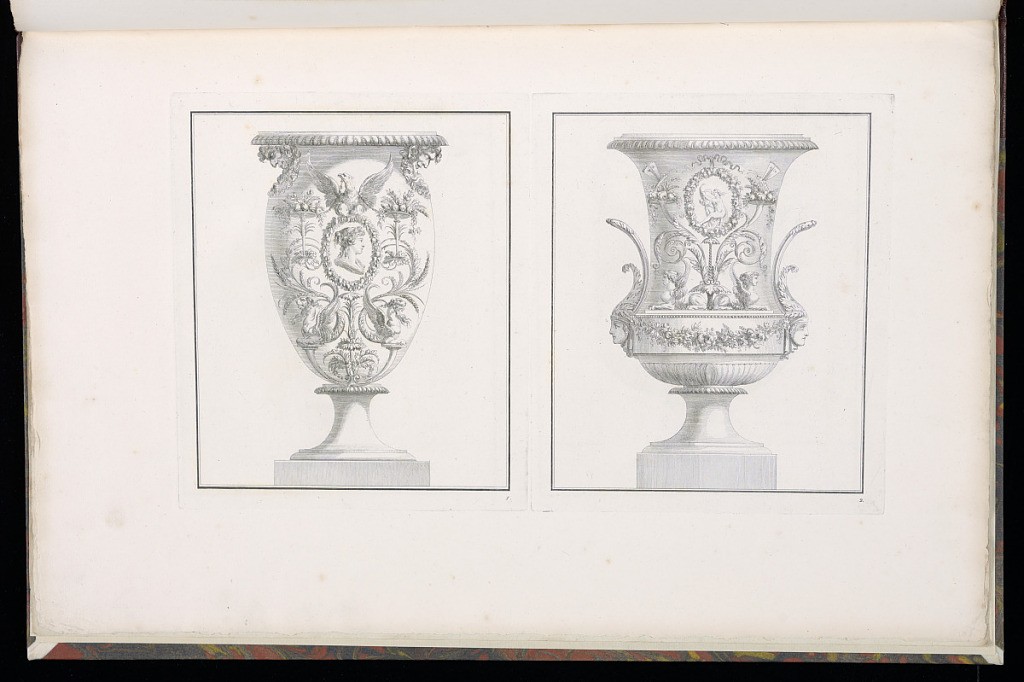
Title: Two Vase Designs
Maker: Charles Normand, French, 1765 – 1840
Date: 1787–95
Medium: Etching on laid paper
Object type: Print
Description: Two numbered plates each with a design for a vase featuring Neoclassical and Empire style motifs including mythological creatures, masks, winged lions, an eagle, cornucopia, garland of fruit and flowers, profile portrait, scrolling foliage, fruit, gadrooning, sphynx, acanthus leaves, Leda and the swan, and ribbons.